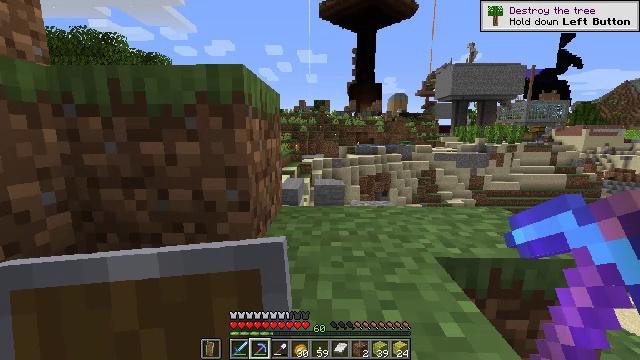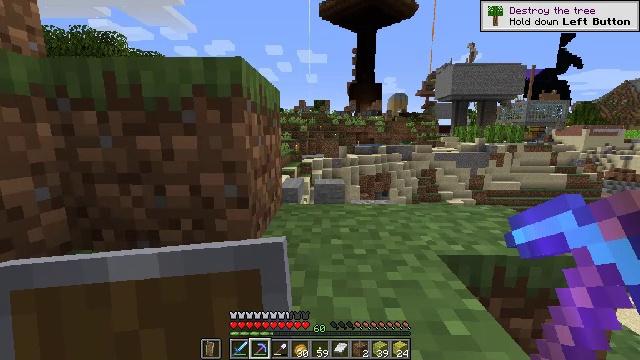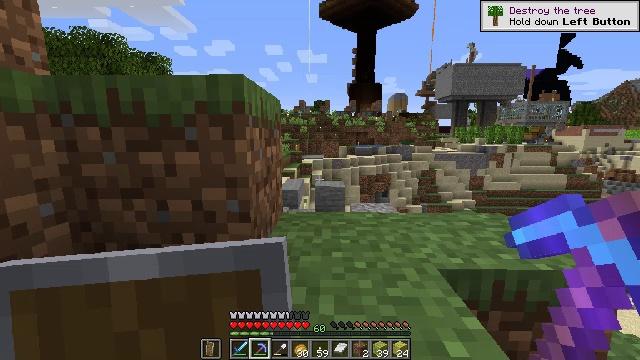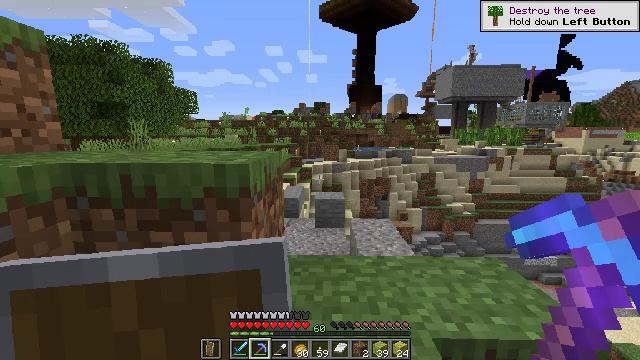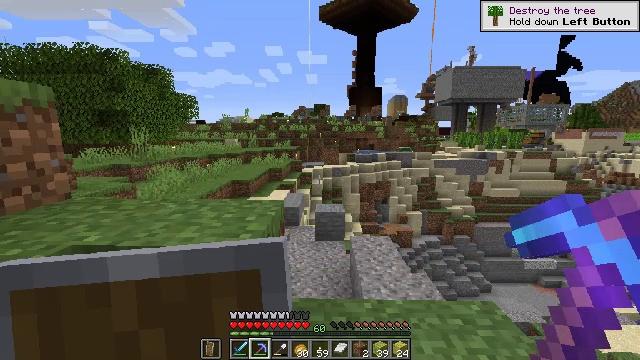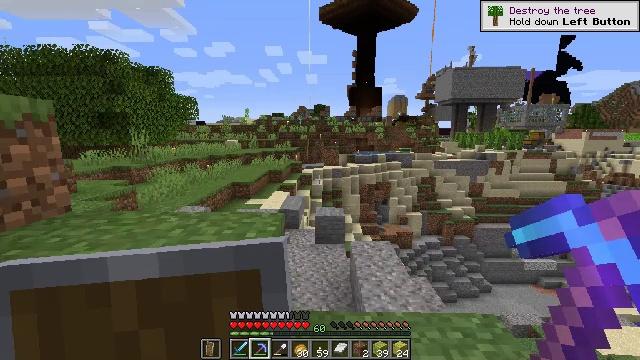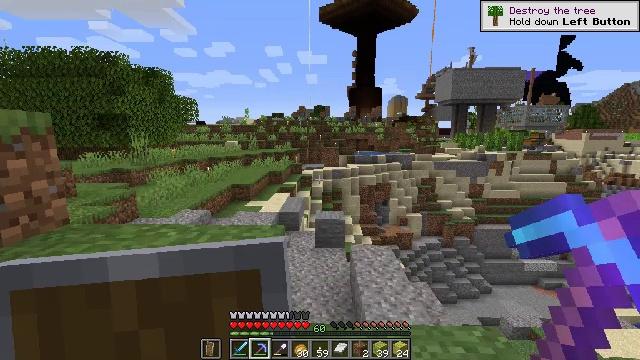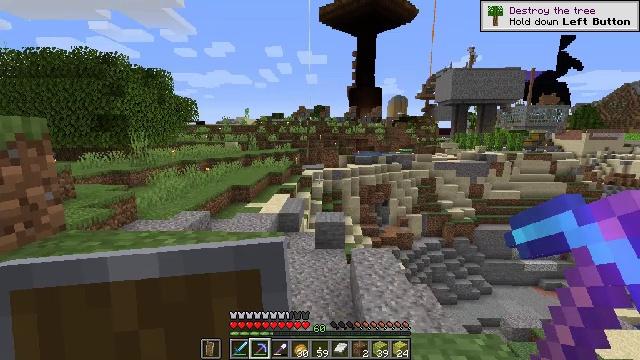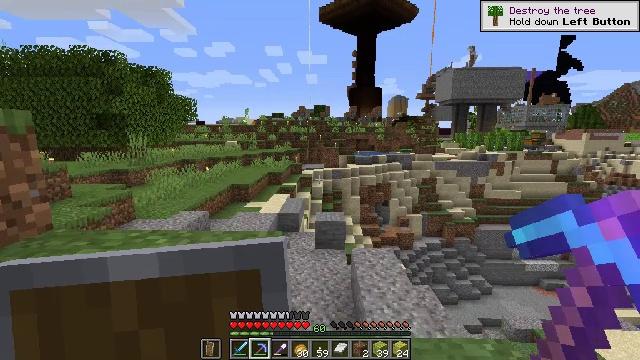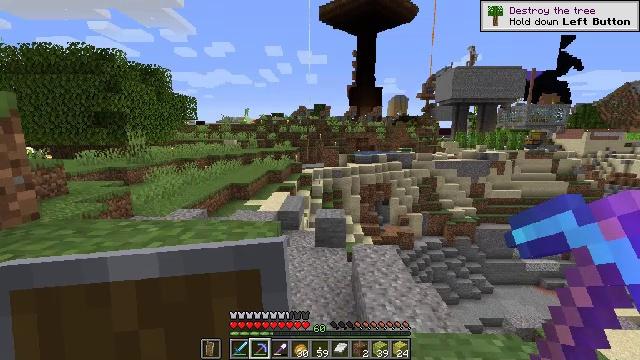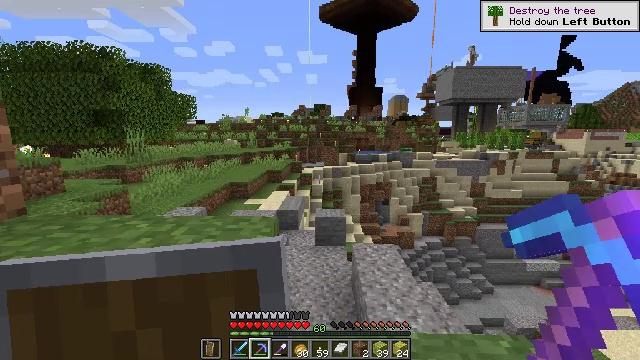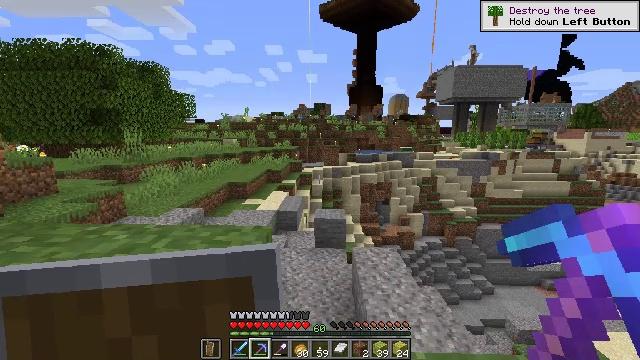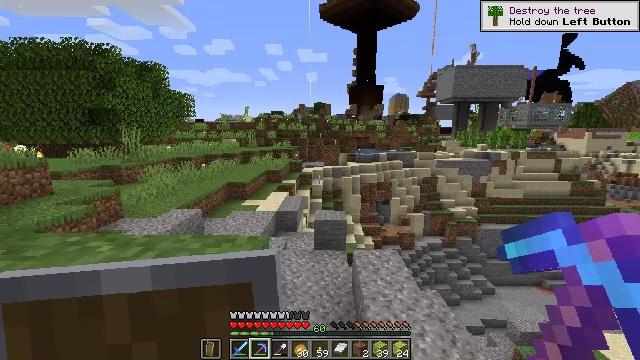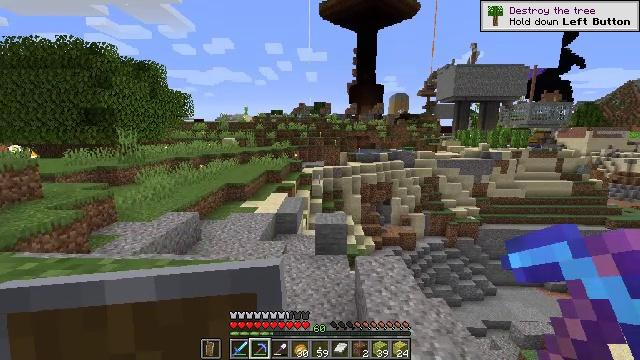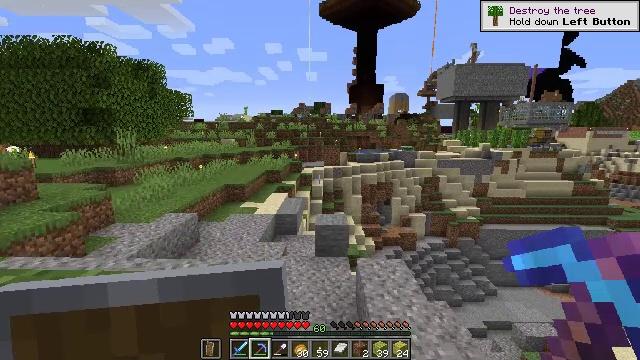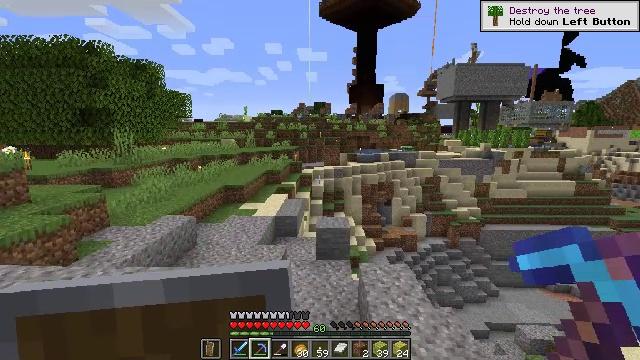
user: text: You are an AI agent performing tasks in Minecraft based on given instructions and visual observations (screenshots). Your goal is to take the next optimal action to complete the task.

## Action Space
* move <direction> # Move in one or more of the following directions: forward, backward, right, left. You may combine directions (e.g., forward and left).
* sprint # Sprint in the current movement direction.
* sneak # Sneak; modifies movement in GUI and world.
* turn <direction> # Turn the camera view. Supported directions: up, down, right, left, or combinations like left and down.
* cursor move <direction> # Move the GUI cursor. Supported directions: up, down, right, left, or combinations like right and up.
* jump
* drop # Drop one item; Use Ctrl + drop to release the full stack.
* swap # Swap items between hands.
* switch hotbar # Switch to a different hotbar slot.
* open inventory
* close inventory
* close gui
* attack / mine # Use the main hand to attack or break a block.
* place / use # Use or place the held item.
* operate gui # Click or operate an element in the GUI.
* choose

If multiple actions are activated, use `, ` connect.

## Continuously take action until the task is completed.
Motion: motion action
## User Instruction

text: Remove kelp and place it on the ground.
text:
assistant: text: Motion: move forward
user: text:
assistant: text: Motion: move forward, jump
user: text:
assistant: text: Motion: move forward, jump
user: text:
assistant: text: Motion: move forward, jump
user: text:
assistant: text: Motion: move forward, jump
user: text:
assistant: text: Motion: move forward
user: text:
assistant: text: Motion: move forward
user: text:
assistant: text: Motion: move forward
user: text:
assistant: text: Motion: move forward
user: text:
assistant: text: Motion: move forward
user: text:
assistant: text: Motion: move forward
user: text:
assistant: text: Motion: move forward
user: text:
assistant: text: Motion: move forward
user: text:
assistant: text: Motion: move forward
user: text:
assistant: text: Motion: move forward
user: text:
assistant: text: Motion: move forward
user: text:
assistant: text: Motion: move forward
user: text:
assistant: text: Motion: move forward
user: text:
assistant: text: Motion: move forward
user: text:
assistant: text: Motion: move forward
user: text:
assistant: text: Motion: move forward
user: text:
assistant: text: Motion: move forward
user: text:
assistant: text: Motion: move forward
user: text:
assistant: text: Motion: move forward
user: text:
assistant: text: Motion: move forward
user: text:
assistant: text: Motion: move forward
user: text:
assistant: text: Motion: move forward
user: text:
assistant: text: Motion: move forward
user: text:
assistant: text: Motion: move forward
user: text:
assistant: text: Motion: move forward